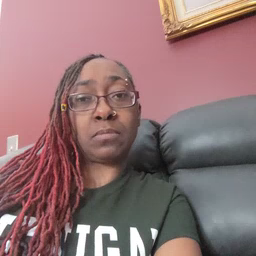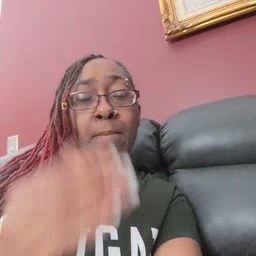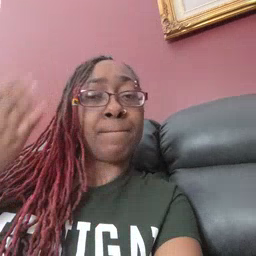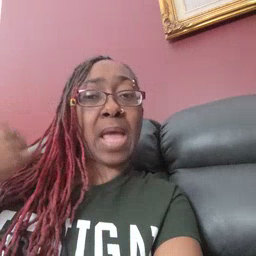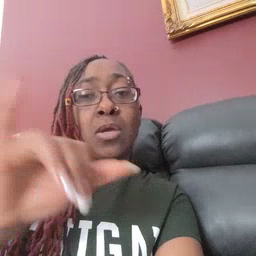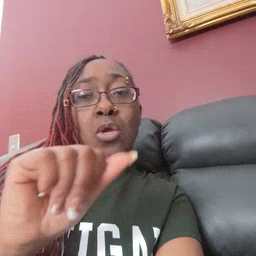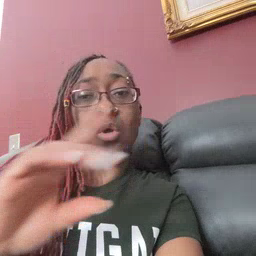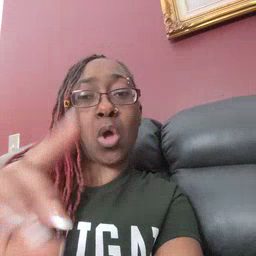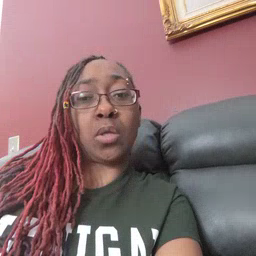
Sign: backyard